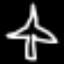
Label: airplane